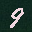
Label: 9